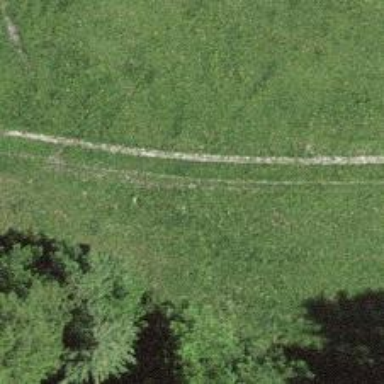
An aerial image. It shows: Track with grade5 tracktype.